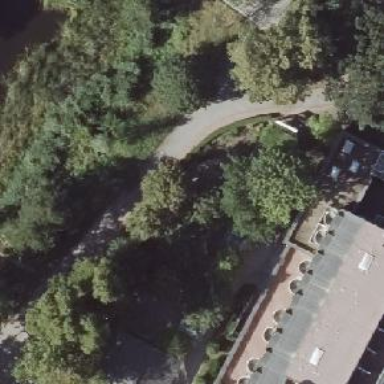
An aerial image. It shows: Compacted footway.